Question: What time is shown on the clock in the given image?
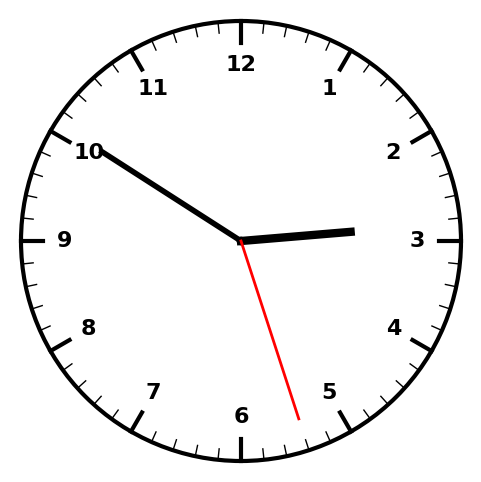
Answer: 02:50:27